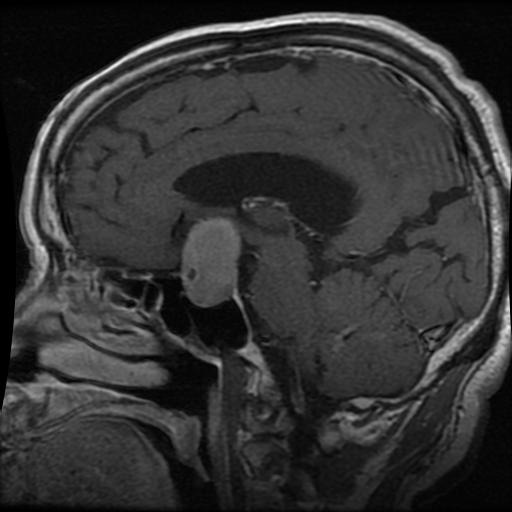
Label: pituitary